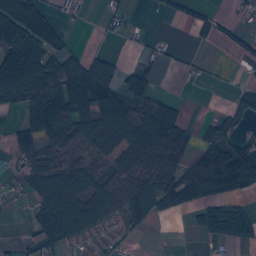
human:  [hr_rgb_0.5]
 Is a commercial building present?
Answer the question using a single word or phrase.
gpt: yes

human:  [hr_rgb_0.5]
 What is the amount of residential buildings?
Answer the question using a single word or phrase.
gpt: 247

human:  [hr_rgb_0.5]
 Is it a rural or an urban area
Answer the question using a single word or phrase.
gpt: rural

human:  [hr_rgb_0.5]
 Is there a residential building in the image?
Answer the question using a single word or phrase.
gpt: yes

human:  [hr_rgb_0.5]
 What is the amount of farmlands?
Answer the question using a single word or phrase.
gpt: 48

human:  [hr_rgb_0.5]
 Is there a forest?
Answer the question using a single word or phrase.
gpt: yes

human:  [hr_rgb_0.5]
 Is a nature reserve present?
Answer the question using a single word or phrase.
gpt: yes

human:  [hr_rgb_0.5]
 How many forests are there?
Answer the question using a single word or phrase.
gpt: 116

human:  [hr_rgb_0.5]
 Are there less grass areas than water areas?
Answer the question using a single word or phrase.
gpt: no

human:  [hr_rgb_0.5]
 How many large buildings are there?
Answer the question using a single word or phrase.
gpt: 3

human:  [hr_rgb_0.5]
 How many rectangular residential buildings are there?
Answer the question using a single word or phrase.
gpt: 107

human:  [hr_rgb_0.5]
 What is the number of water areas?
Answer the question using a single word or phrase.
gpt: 13

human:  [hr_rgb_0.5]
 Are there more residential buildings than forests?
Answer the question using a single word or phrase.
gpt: yes

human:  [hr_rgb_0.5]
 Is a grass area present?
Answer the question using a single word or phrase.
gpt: yes

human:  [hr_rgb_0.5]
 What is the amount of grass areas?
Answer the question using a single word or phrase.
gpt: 112

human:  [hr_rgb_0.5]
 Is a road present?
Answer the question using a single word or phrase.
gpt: yes

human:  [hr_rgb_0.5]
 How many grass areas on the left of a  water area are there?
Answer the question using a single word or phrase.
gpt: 107

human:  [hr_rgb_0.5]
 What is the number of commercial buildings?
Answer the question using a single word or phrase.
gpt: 1

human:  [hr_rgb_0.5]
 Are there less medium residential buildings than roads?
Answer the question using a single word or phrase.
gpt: yes

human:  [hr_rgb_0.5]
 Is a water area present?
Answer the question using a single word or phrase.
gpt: yes

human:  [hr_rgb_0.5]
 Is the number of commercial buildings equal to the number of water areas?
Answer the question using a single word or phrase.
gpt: no

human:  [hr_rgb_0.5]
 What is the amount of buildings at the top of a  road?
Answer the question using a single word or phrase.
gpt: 253

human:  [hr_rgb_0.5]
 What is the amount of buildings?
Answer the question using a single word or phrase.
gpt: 253

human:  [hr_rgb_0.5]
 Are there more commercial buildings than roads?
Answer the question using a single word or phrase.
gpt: no

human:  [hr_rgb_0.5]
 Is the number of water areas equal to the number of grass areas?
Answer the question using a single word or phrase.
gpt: no

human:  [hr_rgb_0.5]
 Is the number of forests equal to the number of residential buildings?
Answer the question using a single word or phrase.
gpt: no

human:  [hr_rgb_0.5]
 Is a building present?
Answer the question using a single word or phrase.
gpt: yes

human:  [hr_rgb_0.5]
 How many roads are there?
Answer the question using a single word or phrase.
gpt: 232

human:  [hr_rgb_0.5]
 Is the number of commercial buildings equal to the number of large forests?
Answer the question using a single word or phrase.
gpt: no

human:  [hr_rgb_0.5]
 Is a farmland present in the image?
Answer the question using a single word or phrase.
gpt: yes

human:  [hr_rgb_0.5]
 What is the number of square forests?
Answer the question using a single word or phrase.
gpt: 0

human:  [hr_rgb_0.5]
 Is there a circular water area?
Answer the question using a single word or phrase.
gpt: yes

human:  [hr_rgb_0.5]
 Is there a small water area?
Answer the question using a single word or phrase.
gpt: yes

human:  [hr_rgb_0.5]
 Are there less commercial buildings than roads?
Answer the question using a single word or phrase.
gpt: yes

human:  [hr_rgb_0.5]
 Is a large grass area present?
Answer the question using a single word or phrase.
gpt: yes

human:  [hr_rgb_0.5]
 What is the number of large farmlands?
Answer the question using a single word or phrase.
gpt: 48

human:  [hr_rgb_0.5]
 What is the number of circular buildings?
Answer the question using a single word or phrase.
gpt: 2

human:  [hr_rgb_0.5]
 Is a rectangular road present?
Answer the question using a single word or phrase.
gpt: no

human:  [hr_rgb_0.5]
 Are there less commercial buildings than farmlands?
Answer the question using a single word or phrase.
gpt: yes

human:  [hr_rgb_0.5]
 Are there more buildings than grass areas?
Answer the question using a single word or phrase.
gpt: yes

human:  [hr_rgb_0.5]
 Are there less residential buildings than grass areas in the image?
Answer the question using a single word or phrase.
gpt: no

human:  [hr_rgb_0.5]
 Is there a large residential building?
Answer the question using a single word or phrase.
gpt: no

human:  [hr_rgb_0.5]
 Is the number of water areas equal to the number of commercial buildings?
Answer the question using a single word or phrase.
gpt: no

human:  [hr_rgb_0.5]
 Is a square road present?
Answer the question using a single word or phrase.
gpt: no

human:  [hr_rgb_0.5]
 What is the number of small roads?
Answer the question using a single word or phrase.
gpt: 232

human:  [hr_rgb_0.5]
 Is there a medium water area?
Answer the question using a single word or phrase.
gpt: yes

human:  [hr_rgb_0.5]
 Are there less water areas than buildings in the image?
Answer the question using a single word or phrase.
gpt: yes

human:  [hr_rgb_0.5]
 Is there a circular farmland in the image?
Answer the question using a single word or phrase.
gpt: no

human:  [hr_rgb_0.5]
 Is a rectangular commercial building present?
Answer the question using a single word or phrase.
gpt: no

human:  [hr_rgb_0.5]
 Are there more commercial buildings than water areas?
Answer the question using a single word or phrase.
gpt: no

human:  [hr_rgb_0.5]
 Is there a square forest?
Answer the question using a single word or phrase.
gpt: no

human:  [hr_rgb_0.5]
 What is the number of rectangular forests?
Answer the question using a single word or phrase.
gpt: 16

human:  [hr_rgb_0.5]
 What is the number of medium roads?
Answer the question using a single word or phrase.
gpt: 0

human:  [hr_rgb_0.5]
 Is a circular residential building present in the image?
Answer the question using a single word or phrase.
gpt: yes

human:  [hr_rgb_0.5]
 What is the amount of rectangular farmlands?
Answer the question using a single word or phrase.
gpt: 10

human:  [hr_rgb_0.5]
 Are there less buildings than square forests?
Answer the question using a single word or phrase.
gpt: no

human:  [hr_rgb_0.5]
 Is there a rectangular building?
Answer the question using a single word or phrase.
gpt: yes

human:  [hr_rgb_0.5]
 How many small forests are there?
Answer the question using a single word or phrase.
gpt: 21

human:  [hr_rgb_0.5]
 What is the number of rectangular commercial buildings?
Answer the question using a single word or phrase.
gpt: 0

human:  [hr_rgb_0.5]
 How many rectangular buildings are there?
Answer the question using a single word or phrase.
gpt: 109

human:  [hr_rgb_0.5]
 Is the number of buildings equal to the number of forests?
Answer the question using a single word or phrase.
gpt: no

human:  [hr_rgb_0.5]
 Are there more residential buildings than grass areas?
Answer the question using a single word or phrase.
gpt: yes

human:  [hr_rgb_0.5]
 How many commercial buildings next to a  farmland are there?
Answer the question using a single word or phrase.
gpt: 1

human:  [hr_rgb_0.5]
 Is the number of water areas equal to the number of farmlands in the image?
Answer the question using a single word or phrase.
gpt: no